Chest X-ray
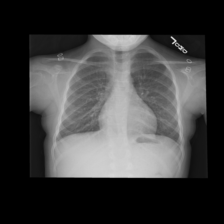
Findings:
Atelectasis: negative
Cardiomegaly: negative
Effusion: negative
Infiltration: negative
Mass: negative
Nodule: negative
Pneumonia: negative
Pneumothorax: negative
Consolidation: negative
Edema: negative
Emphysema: negative
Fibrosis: negative
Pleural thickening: negative
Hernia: negative